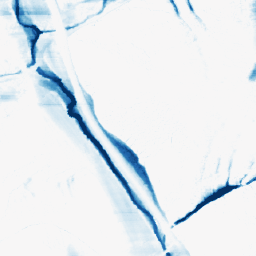
Category: morphological
Decomposition family: morphological_ellipse
Decomposition parameters: operation: closing
width: 5
height: 50
Upsampling method: nearest
Upsampling parameters: scale: 2
Upsampling scale: 2